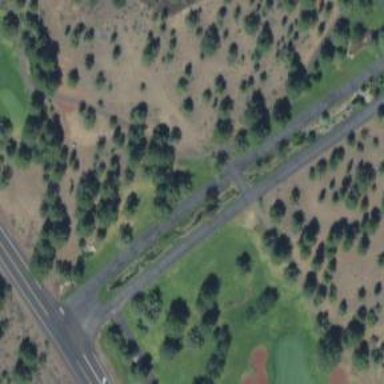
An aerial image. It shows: Path for both road and golf.